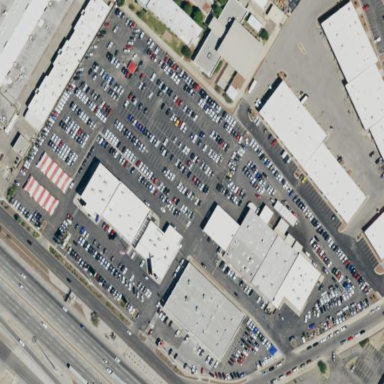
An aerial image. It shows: Commercial area with auto shop.